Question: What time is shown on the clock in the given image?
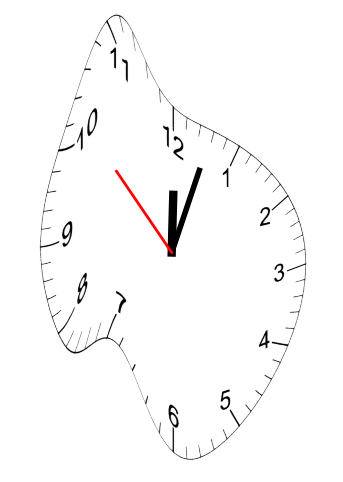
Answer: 12:02:52